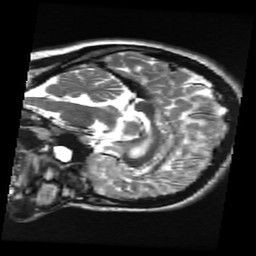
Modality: T2w
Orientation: sagittal
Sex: female
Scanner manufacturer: ge
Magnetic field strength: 3 T
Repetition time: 5 s
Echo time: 0.1017 s